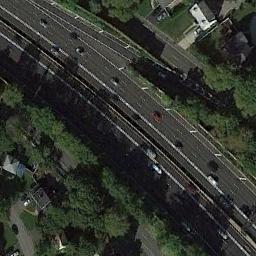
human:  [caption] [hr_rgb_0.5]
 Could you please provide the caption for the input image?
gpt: There are many buildings and green plants on both sides of the freeway, And there are many cars on the freeway .

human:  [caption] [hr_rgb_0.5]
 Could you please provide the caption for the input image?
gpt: There is a green belt between the two highways .

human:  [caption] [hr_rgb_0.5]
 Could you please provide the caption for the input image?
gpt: A bifurcated freeway and a small road has many trees on either side of the freeway and some cars are driving on the freeway .

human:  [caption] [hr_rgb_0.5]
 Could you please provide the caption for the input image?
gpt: The freeway is next to the houses and some trees .

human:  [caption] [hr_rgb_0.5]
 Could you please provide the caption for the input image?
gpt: There are green belts and some buildings beside the freeway .